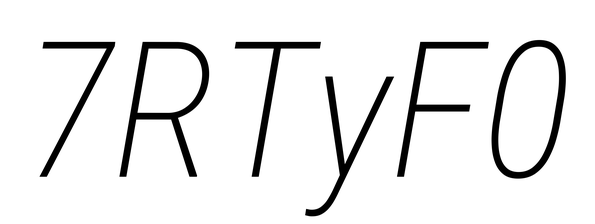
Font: Roboto-Italic_Condensed_ExtraLight_Italic